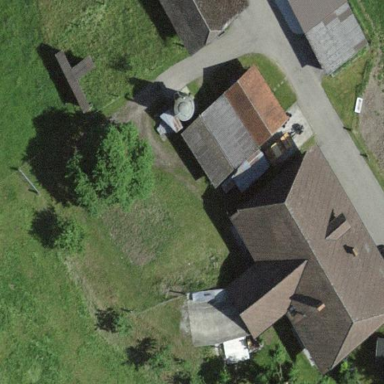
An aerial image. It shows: Farmyard area.